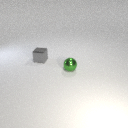
small green metal sphere to the right of small gray metal cube